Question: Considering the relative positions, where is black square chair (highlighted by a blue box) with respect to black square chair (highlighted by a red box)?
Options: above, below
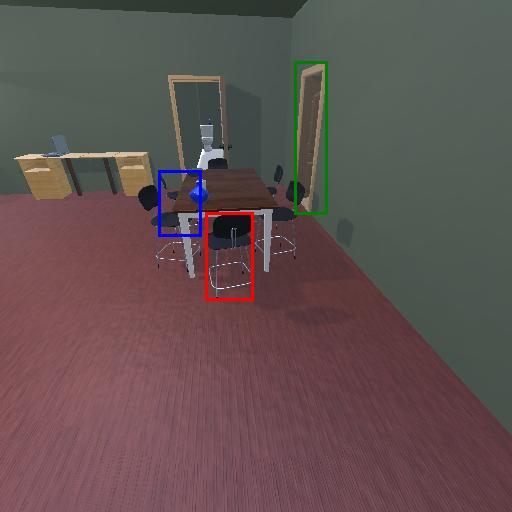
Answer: above